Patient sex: M
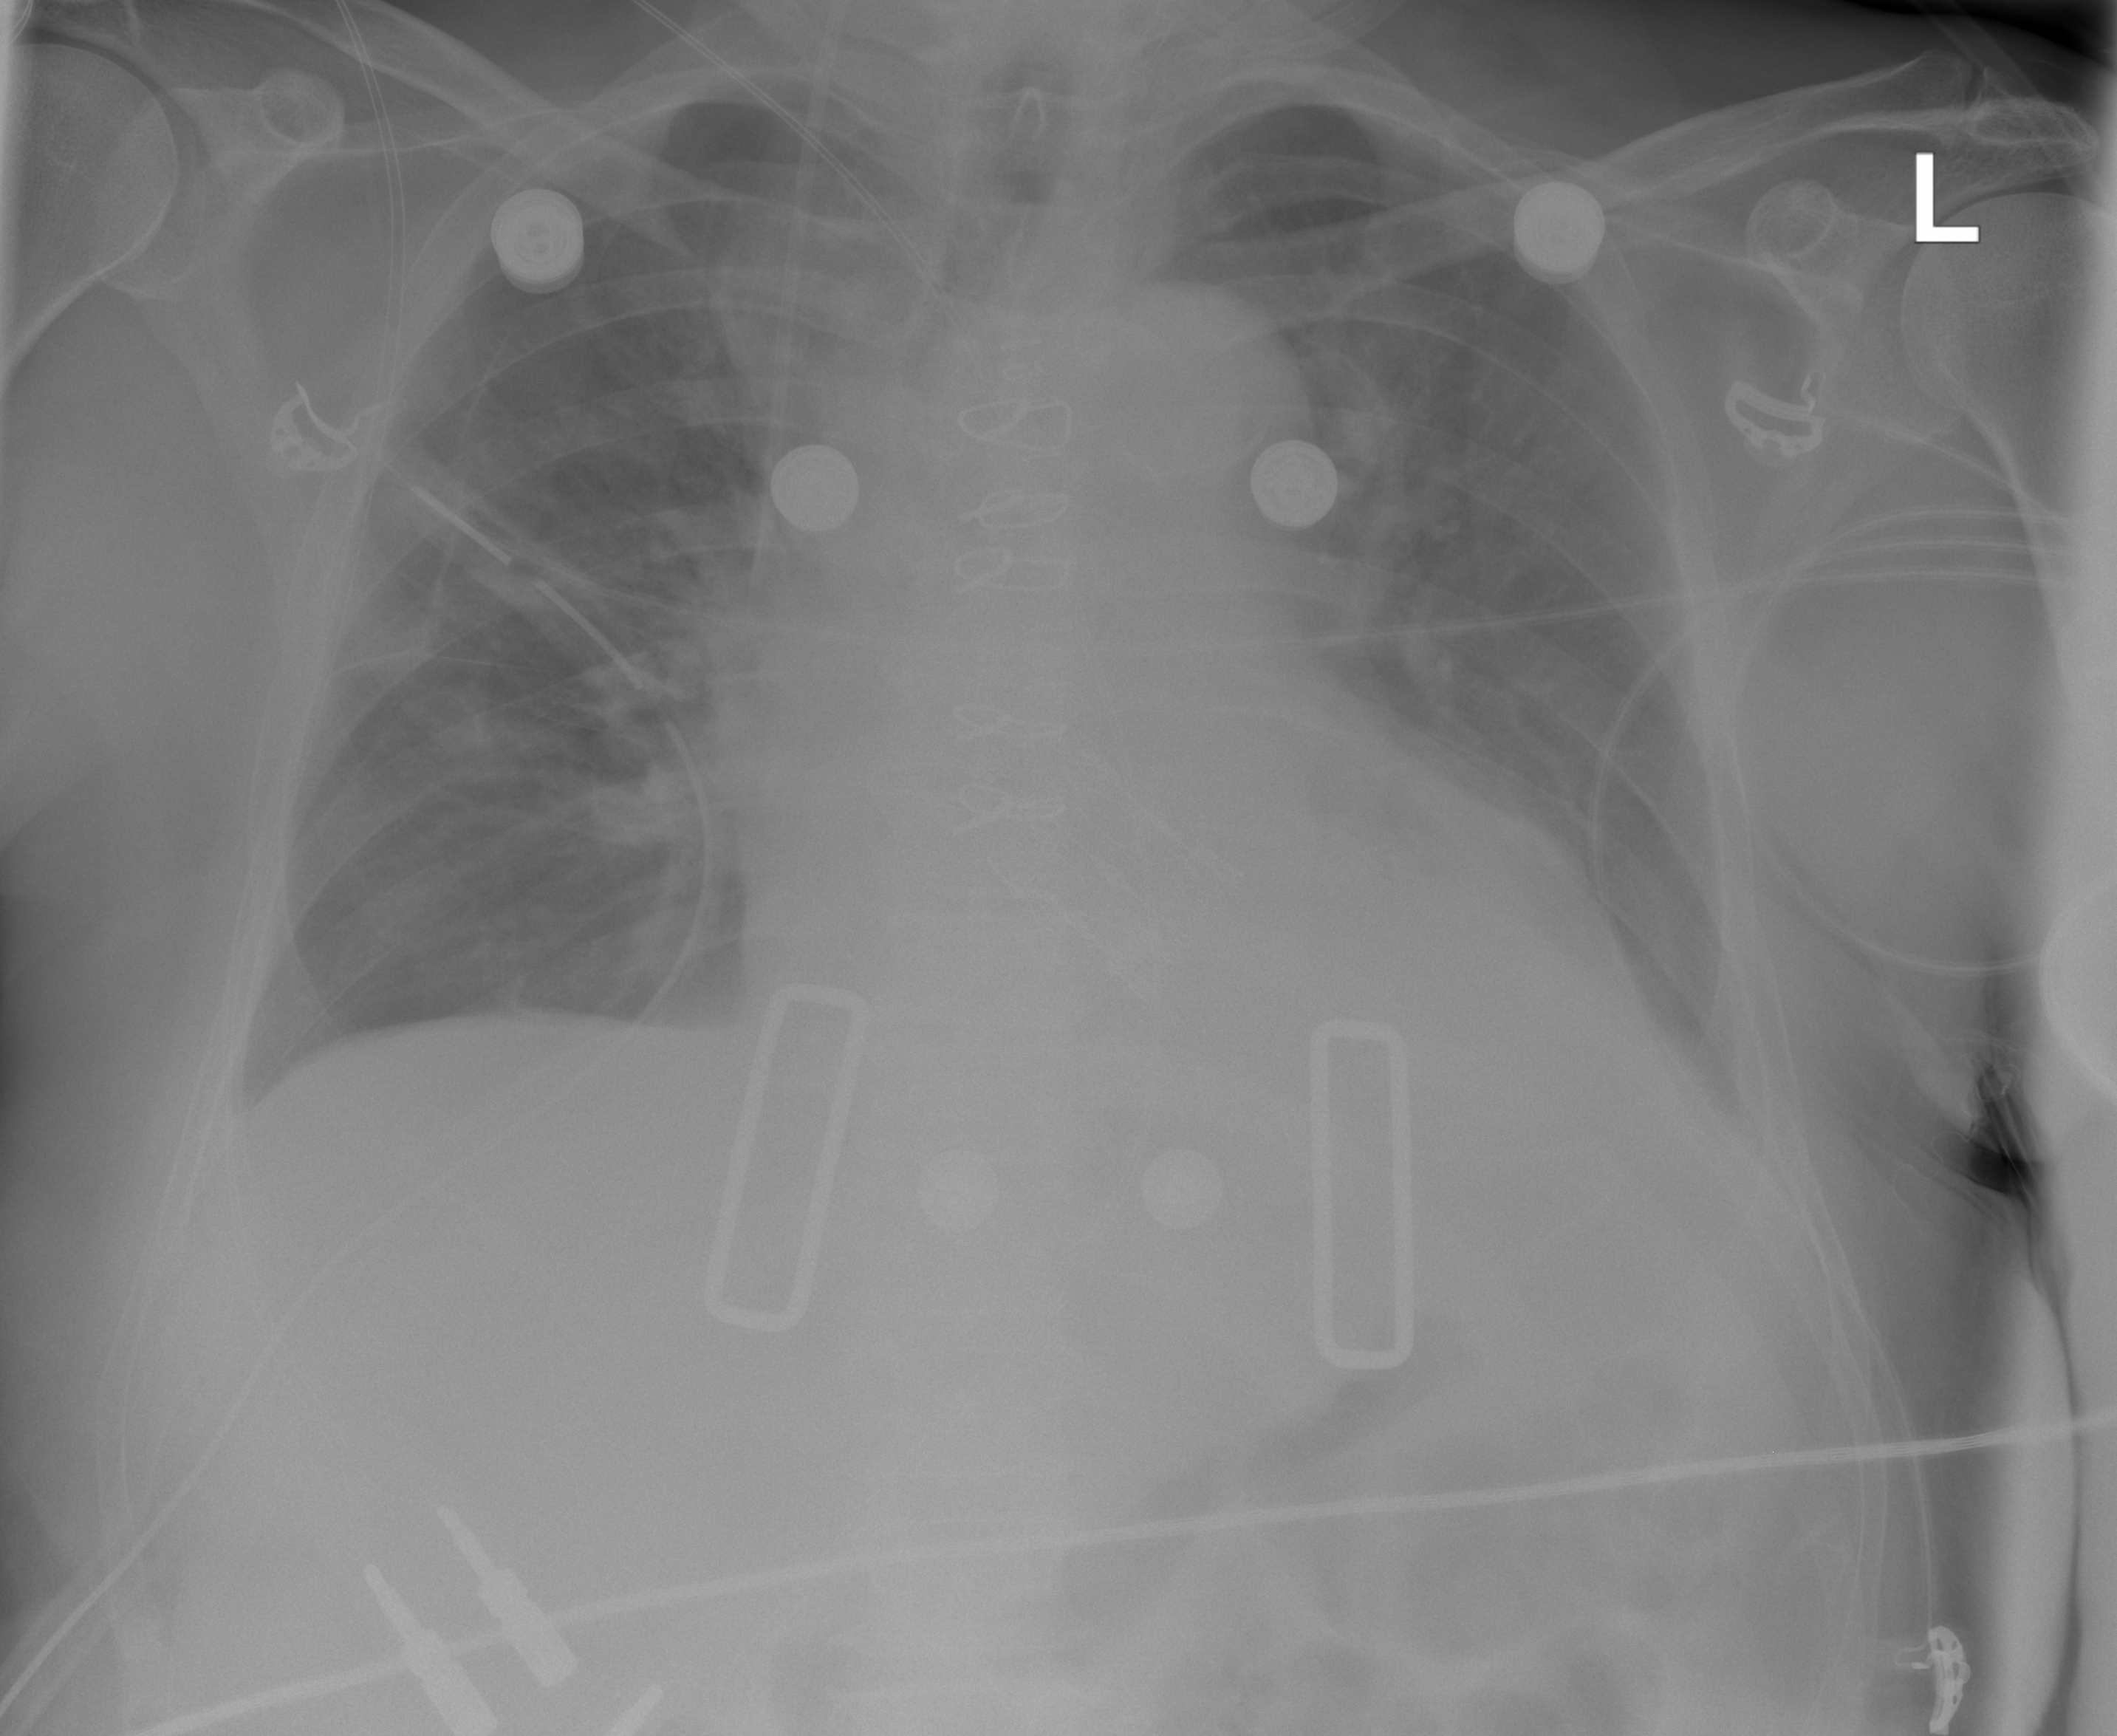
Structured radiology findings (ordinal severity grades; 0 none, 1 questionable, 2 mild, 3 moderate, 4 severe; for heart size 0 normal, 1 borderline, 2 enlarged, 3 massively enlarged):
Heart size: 1
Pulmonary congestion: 1
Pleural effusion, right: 2
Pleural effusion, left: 2
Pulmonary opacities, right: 0
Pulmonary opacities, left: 0
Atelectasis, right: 2
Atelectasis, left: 2